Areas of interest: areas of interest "Yian Garden, Riverside Community"
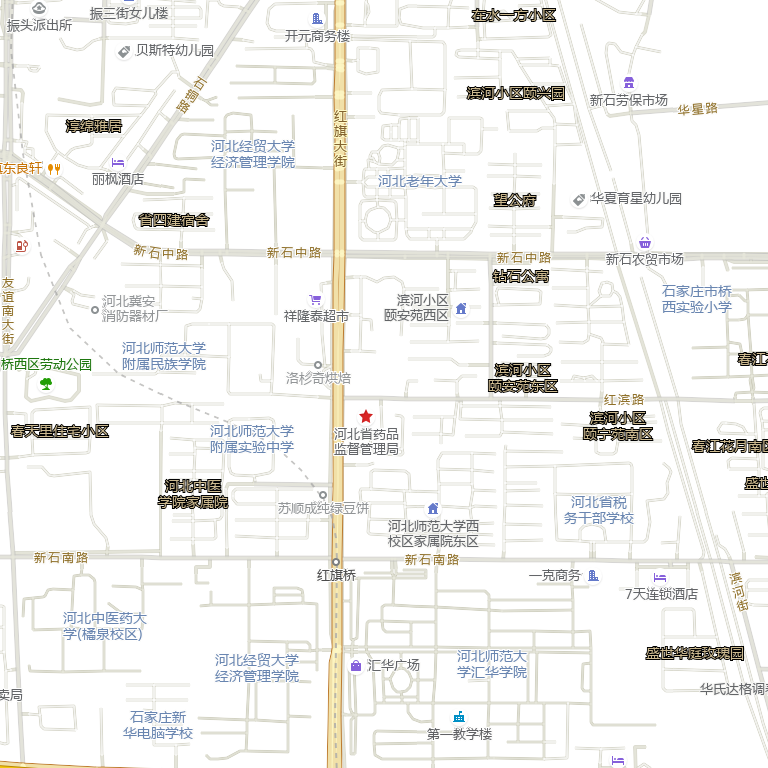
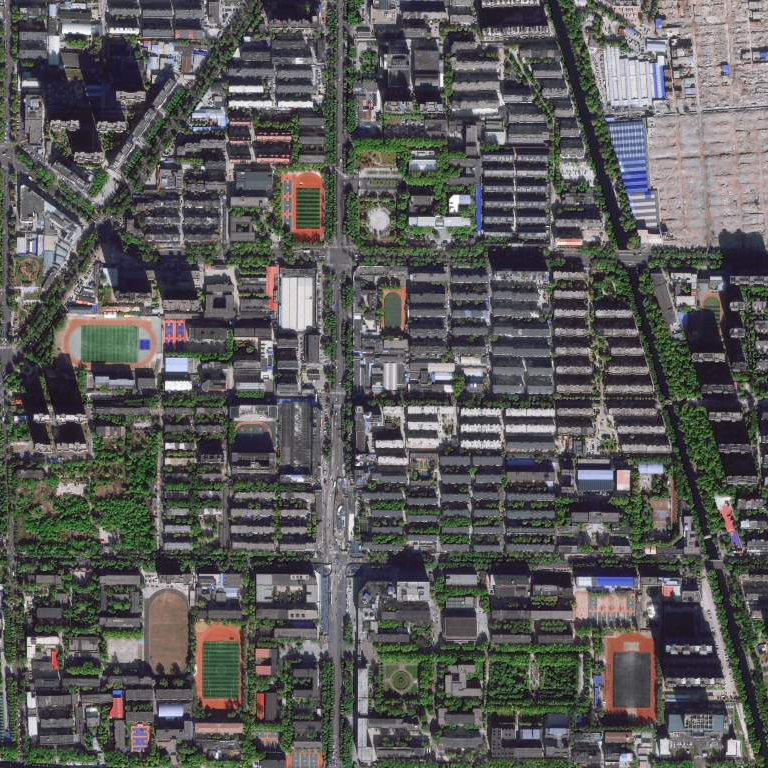